Question: My 'config.js' file looks like:
'''
angular.module('mean').config(['$routeProvider', '$translateProvider', '$locationProvider',
function($routeProvider, $translateProvider, $locationProvider) {
$routeProvider.
when('/items', {
templateUrl: '/views/main.html',
controller: 'ItemsController'
}).
when('/items/create', {
templateUrl: '/views/main.html',
controller: 'ItemsController'
}).
when('/articles/create', {
templateUrl: 'views/articles/create.html'
}).
when('/articles/:articleId/edit', {
templateUrl: 'views/articles/edit.html'
}).
when('/articles/:articleId', {
templateUrl: 'views/articles/view.html'
}).
when('/', {
templateUrl: '/views/index.html'
}).
otherwise({
redirectTo: '/'
});
$locationProvider.html5Mode(true);
$translateProvider.useStaticFilesLoader({
prefix: '/lang/',
suffix: '.json'
});
$translateProvider.fallbackLanguage('en-US');
$translateProvider.useCookieStorage();
$translateProvider.preferredLanguage('en-US');
}
]);
'''
I have an 'en-US.json' file in the 'lang' folder. But for some reason, this file loads twice as seen in the Firebug console:

Any thoughts as to why that might be?
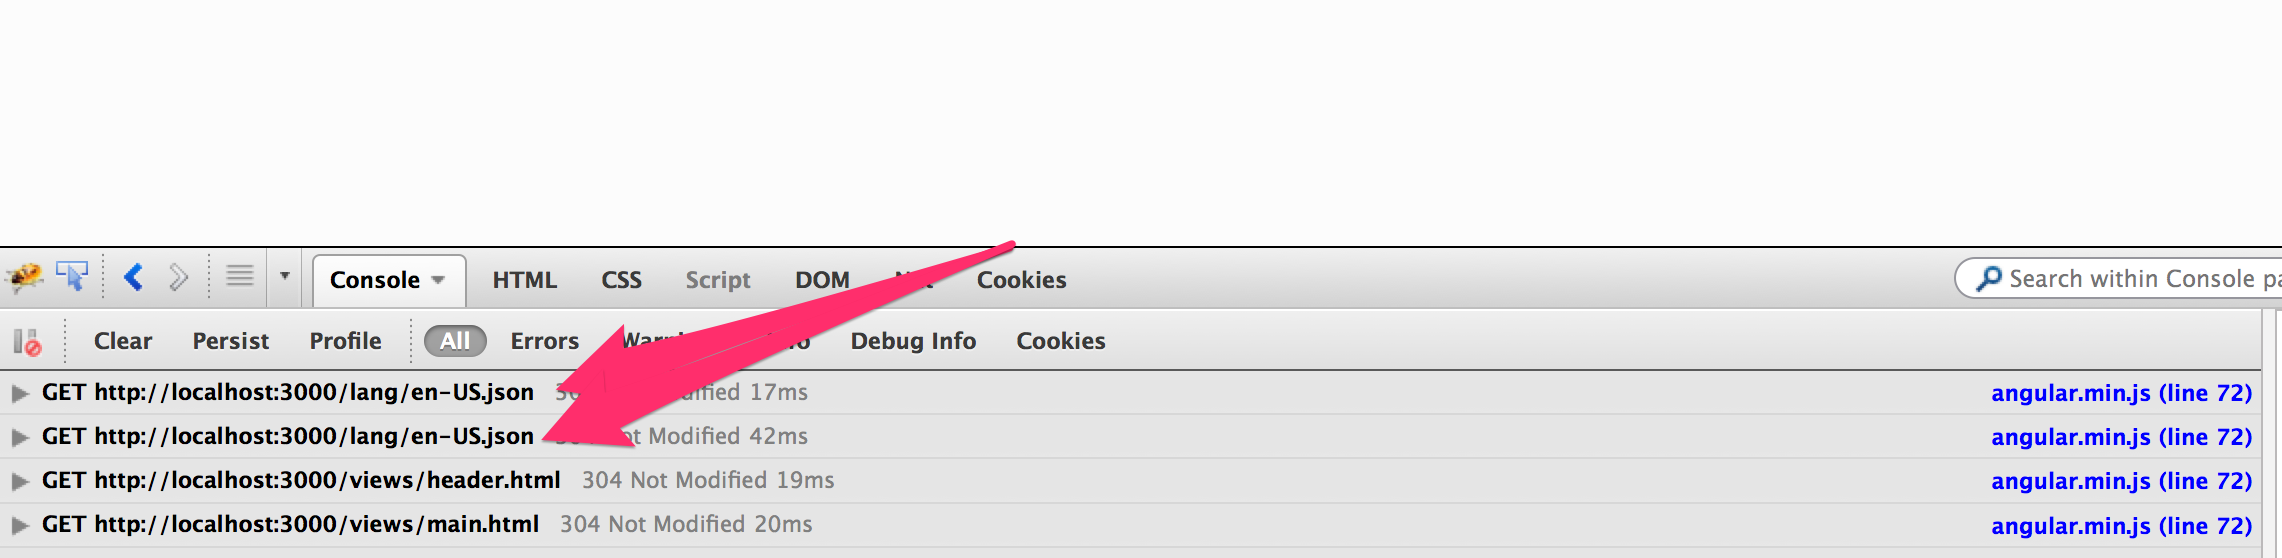
Answer: That's because you're setting the and as the same one, so he needs to load "both". In this case preferredLanguage should be enough.